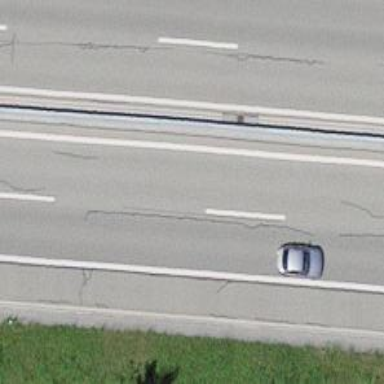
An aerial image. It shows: Motorway.